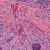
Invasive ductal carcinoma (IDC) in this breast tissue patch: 1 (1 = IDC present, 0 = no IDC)